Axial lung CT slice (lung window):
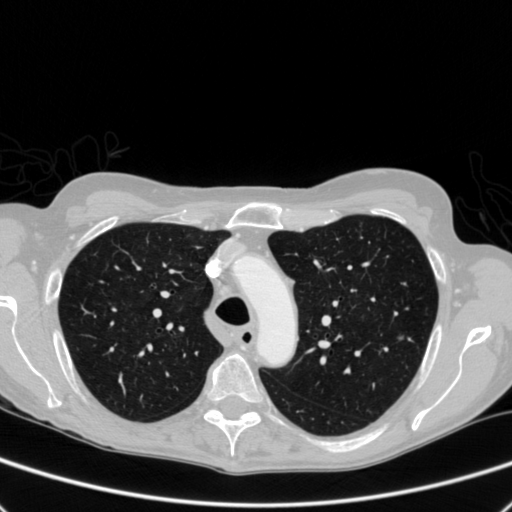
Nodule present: yes
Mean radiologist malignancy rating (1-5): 3